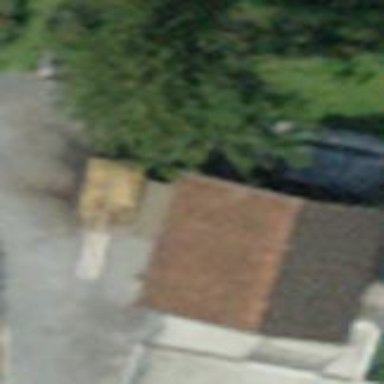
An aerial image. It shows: Shed building.